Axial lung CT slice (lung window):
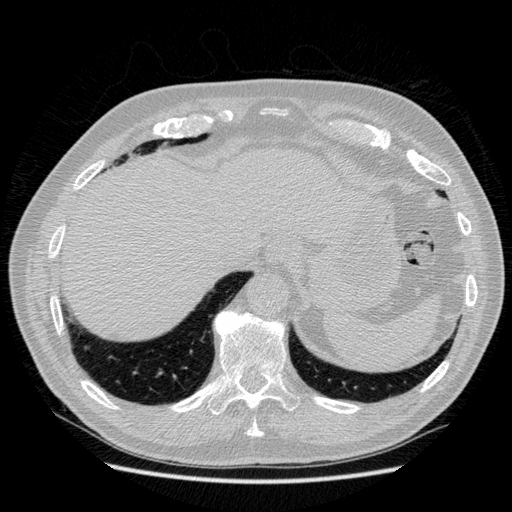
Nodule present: no